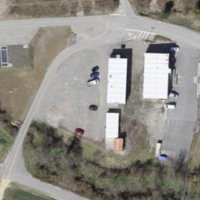
EUNIS habitat code: 52
Species observed at this site:
Gonepteryx rhamni